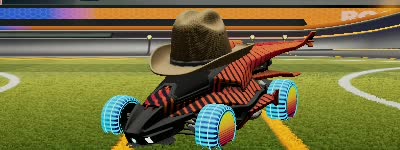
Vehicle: aftershock